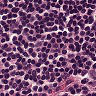
Metastatic tissue present: no